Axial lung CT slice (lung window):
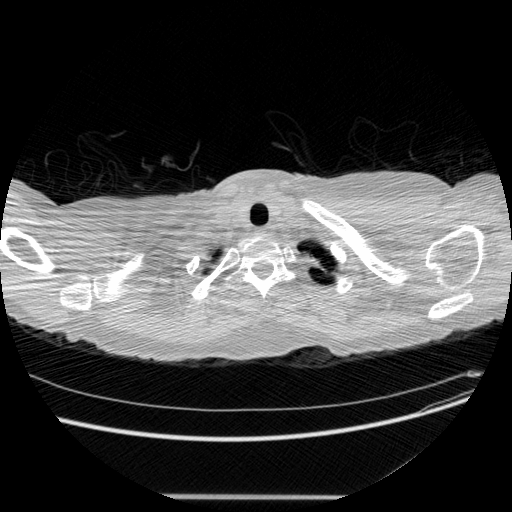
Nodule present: no